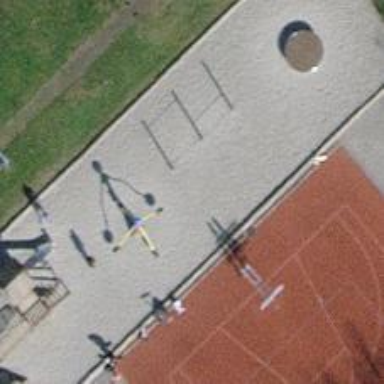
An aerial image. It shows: Playground area for leisure activities on the land.